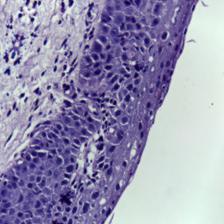
Diagnosis: Normal